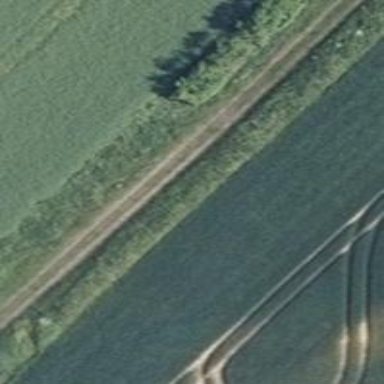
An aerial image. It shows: Track with grade 4 track type.